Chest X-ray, PA view. Patient: 62 years old, sex M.
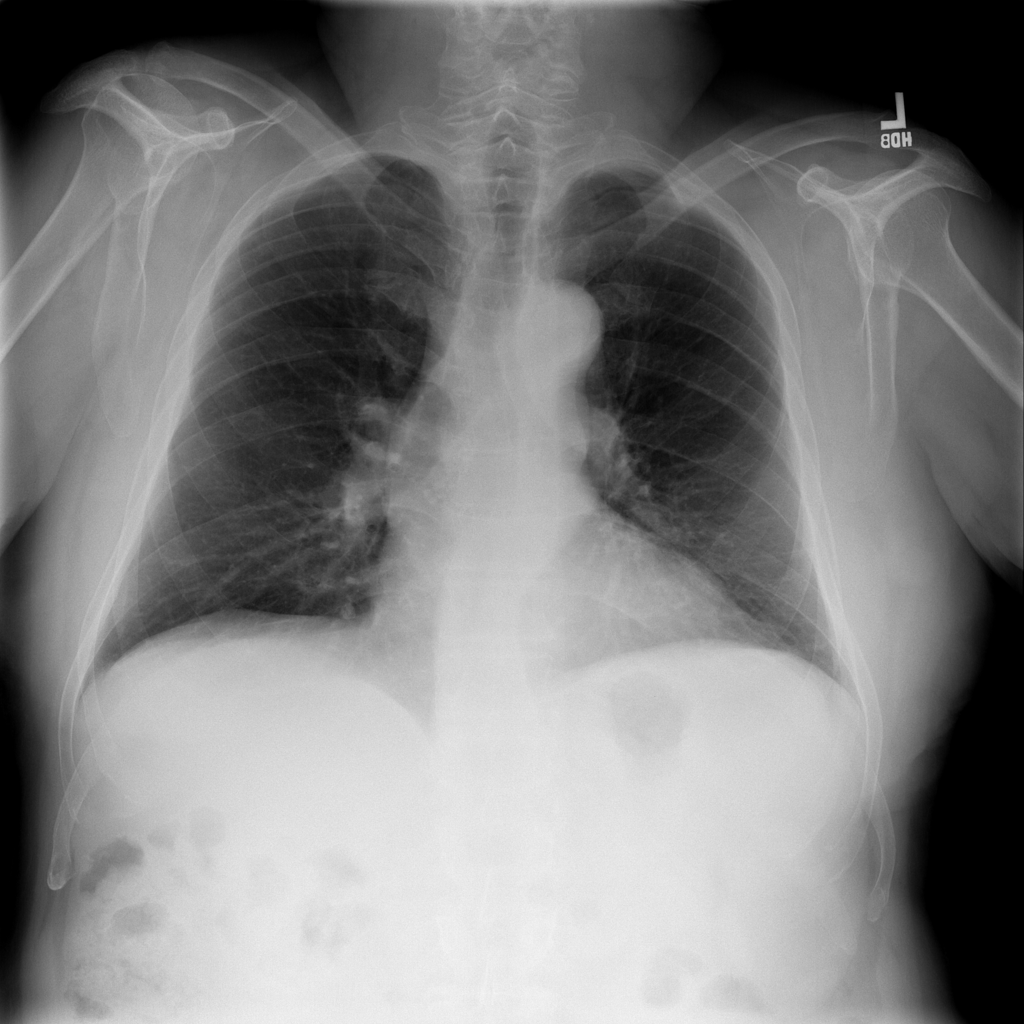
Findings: No Finding